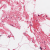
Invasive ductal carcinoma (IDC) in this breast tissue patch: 0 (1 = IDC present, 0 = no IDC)